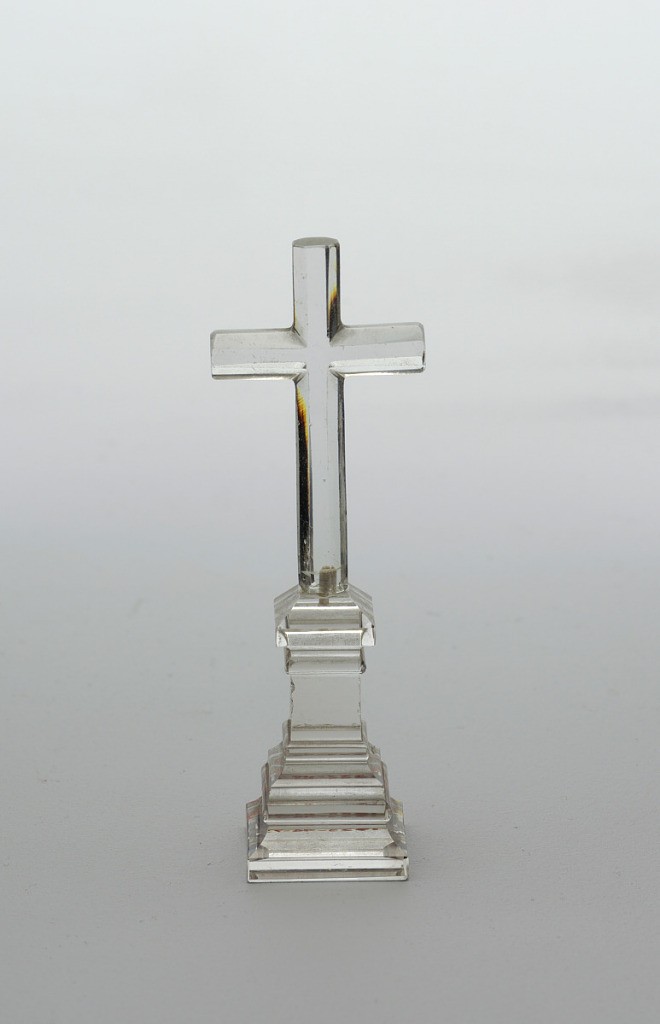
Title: Cross
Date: late 19th century
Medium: Glass
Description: Glass cross and stand composed of a square stepped pedestal with short square column, molded at top with projecting square plinth with pyramidal shoulders, surmounted by a corss, polygonaly in section, (eight polished surfaces, four oriented with four faces on pedestal).  Cross attached to pedestal by short metal core.